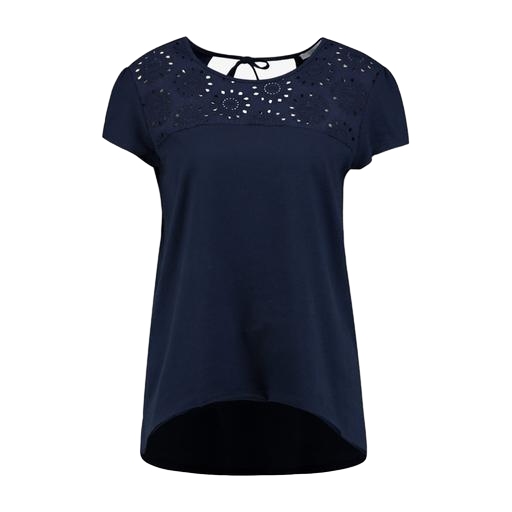
short-sleeve top only macy, lace-yoke t-shirt, blue nly t-shirt, white background